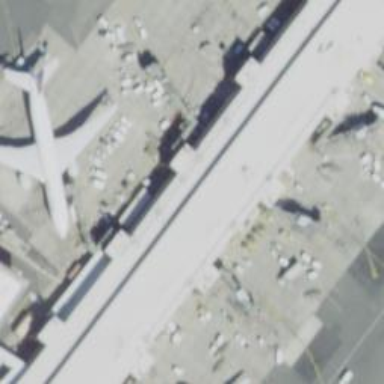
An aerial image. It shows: Airport gate.